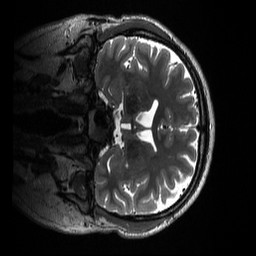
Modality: T2w
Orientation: coronal
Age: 25
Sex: male